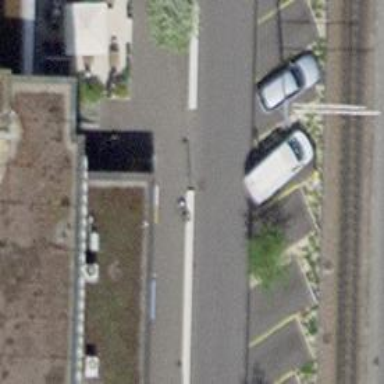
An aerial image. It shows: Footway along the road.